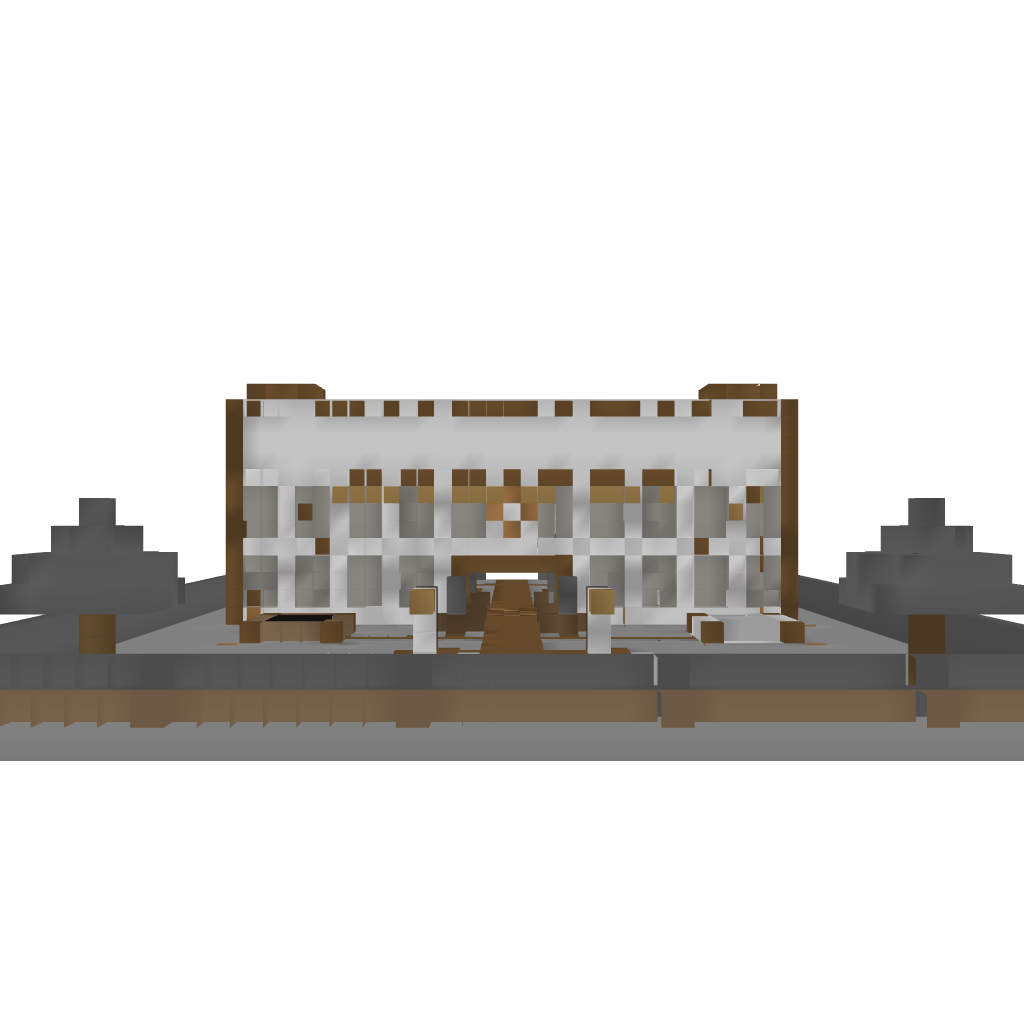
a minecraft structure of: Iron Mansion